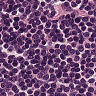
Metastatic tissue present: no